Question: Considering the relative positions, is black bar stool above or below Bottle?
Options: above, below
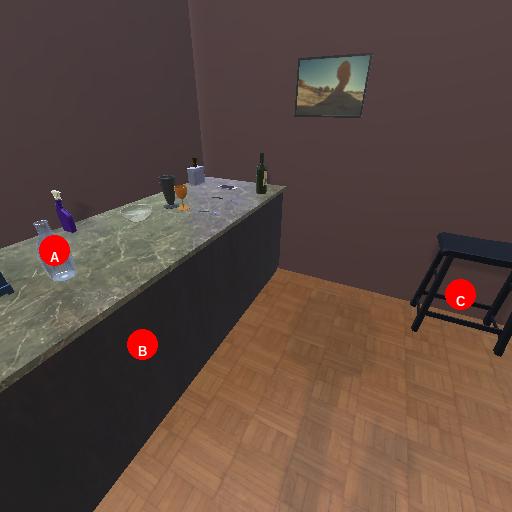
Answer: above